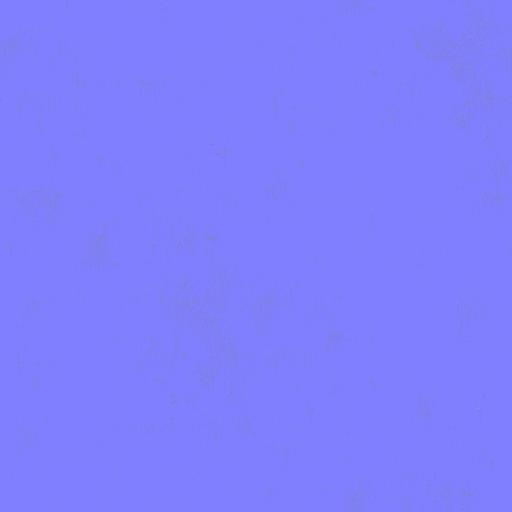
leaks metal old rust rusty spots steel